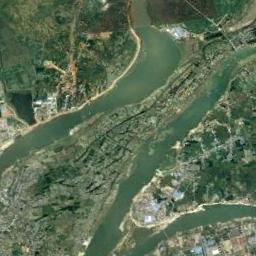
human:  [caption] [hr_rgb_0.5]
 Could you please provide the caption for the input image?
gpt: The river goes through bare land and green trees .

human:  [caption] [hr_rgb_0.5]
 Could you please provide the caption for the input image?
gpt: There are some buildings and green forests near the river .

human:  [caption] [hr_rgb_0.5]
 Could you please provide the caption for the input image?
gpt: There are many trees on either side of the river .

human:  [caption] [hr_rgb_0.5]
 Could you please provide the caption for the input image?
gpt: The green river is next to another river with a tributary .

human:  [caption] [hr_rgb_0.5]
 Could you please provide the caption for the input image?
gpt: There are three parallel light green rivers on the green ground, .